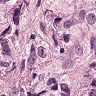
Metastatic tissue present: yes